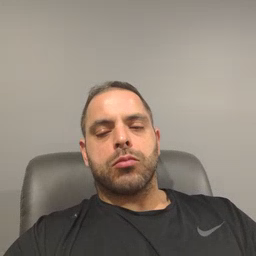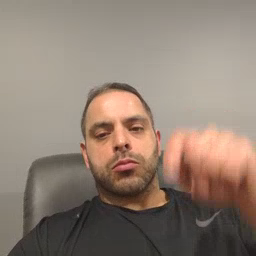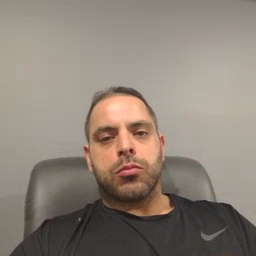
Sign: down